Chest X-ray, AP view. Patient: 72 years old, sex M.
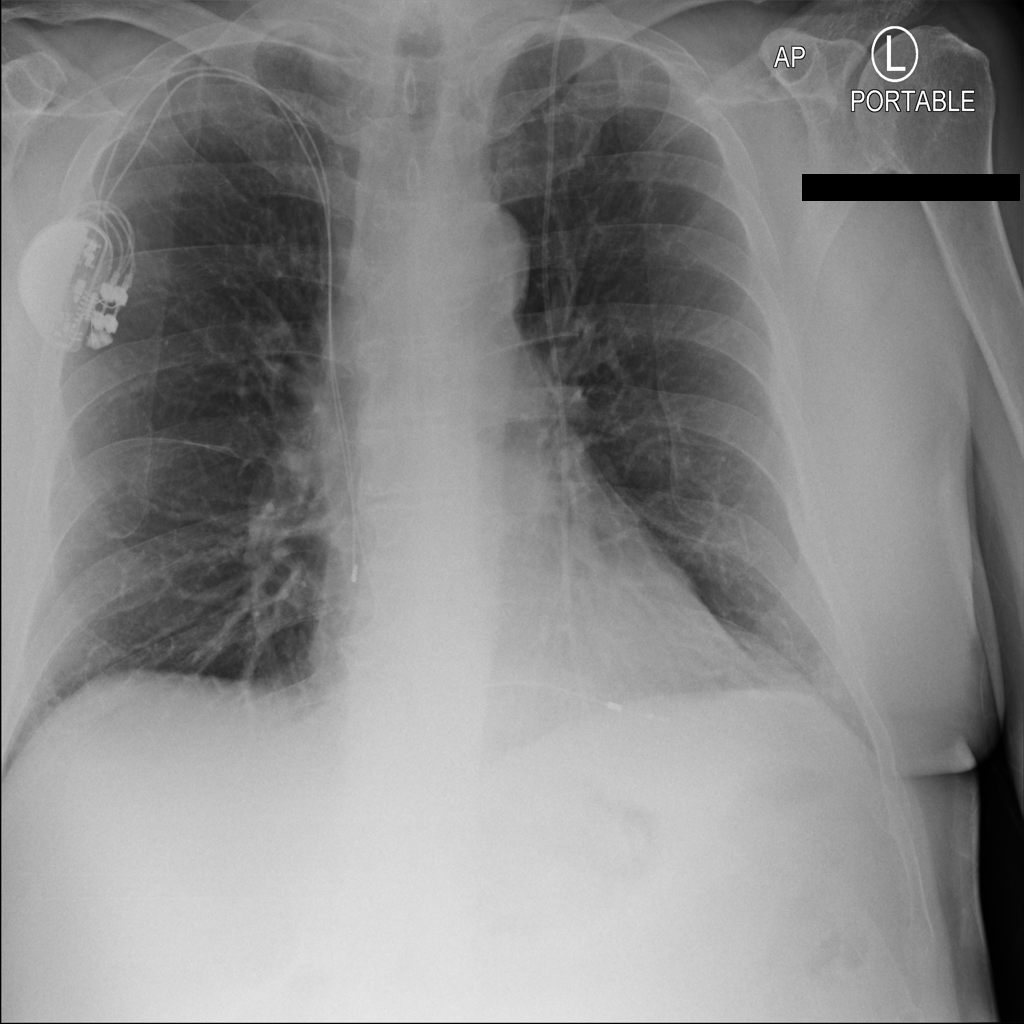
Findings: No Finding